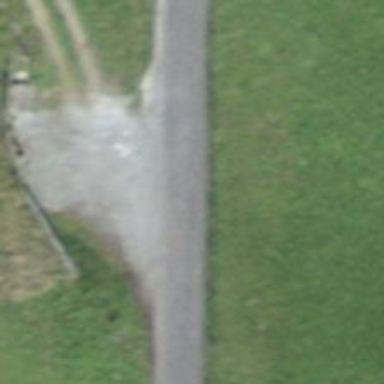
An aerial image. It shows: Unclassified road with asphalt surface.